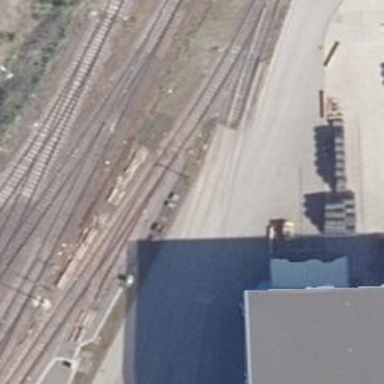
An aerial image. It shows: Railway switch.